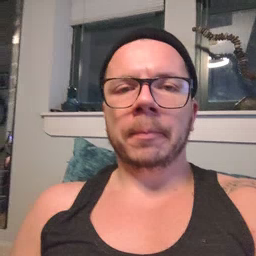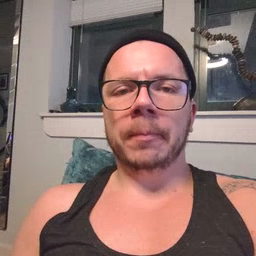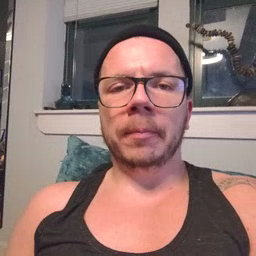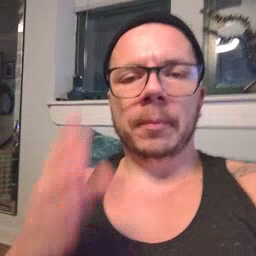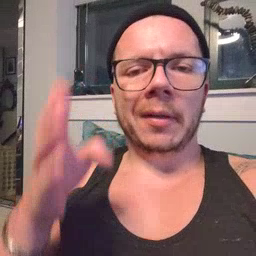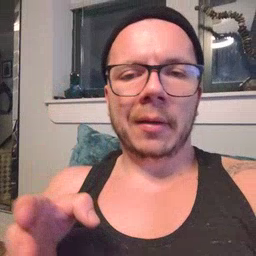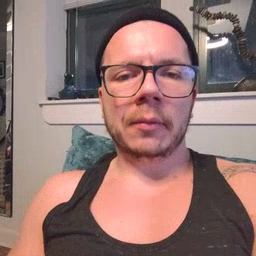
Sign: beside